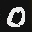
Label: 0